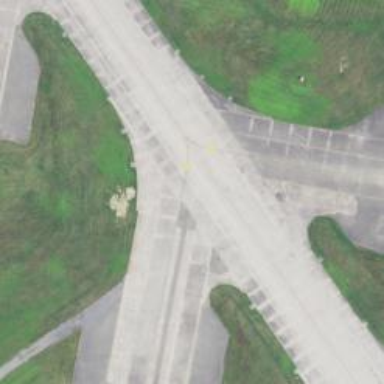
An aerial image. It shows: Image of taxiway at airport.